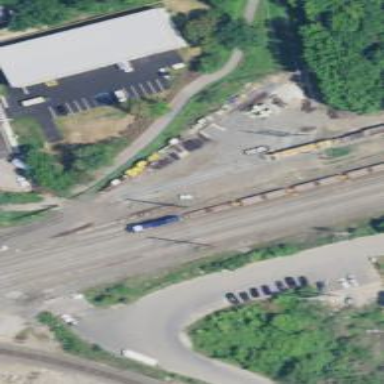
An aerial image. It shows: Railway spur service.